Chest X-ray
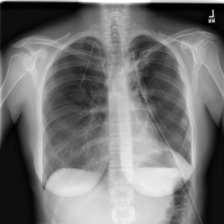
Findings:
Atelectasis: negative
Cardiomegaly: negative
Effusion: negative
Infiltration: negative
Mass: negative
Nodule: negative
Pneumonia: negative
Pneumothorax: positive
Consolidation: negative
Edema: negative
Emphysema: negative
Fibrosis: negative
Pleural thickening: negative
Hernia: negative